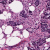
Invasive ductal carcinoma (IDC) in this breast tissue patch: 1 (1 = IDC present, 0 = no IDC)